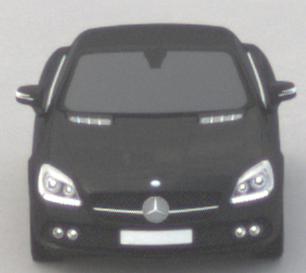
Make: Mercedes-Benz
Model: SLK 200
Detailed model: SLK-Class (172)
Model produced from: 2011/03
Model produced until: 2015/04
Doors: 2
Color: black
Road condition: dry road
Daytime: midday
Contrast: low contrast